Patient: sex F, age 56
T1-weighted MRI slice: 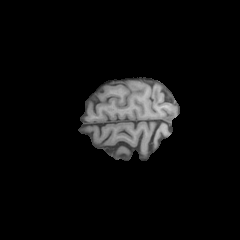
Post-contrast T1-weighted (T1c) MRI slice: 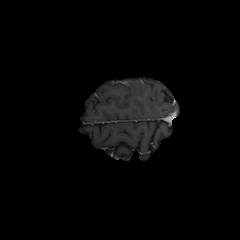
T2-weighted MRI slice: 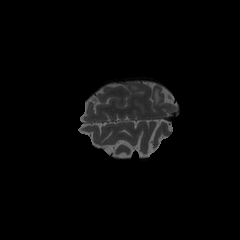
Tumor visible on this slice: yes
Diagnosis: Glioblastoma, IDH-wildtype
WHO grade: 4